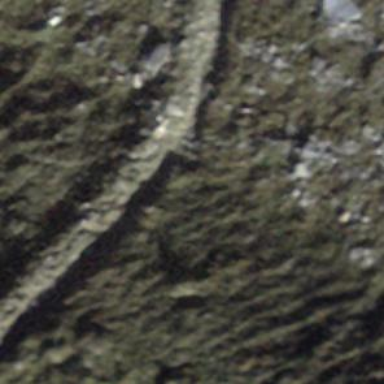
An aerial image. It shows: Path.